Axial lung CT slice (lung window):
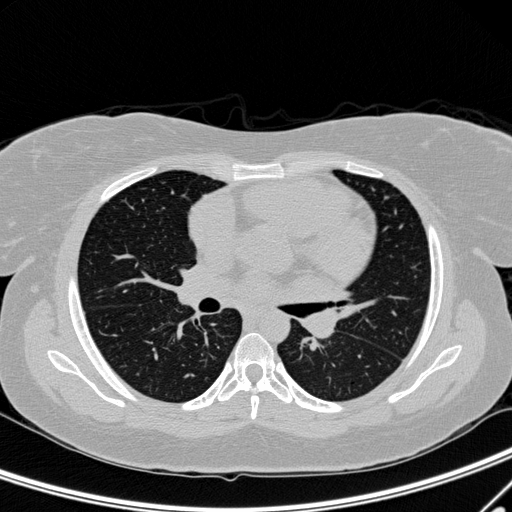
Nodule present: no